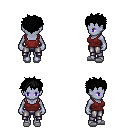
a pixel art fantasy rpg character, female body template, dark elf, purple skin, maroon pirate shirt, metal pants, black bedhead hairstyle, white slippers, four views (front, back, left, right), 2x2 character sprite sheet, small pixel art, hard edges, no anti-aliasing